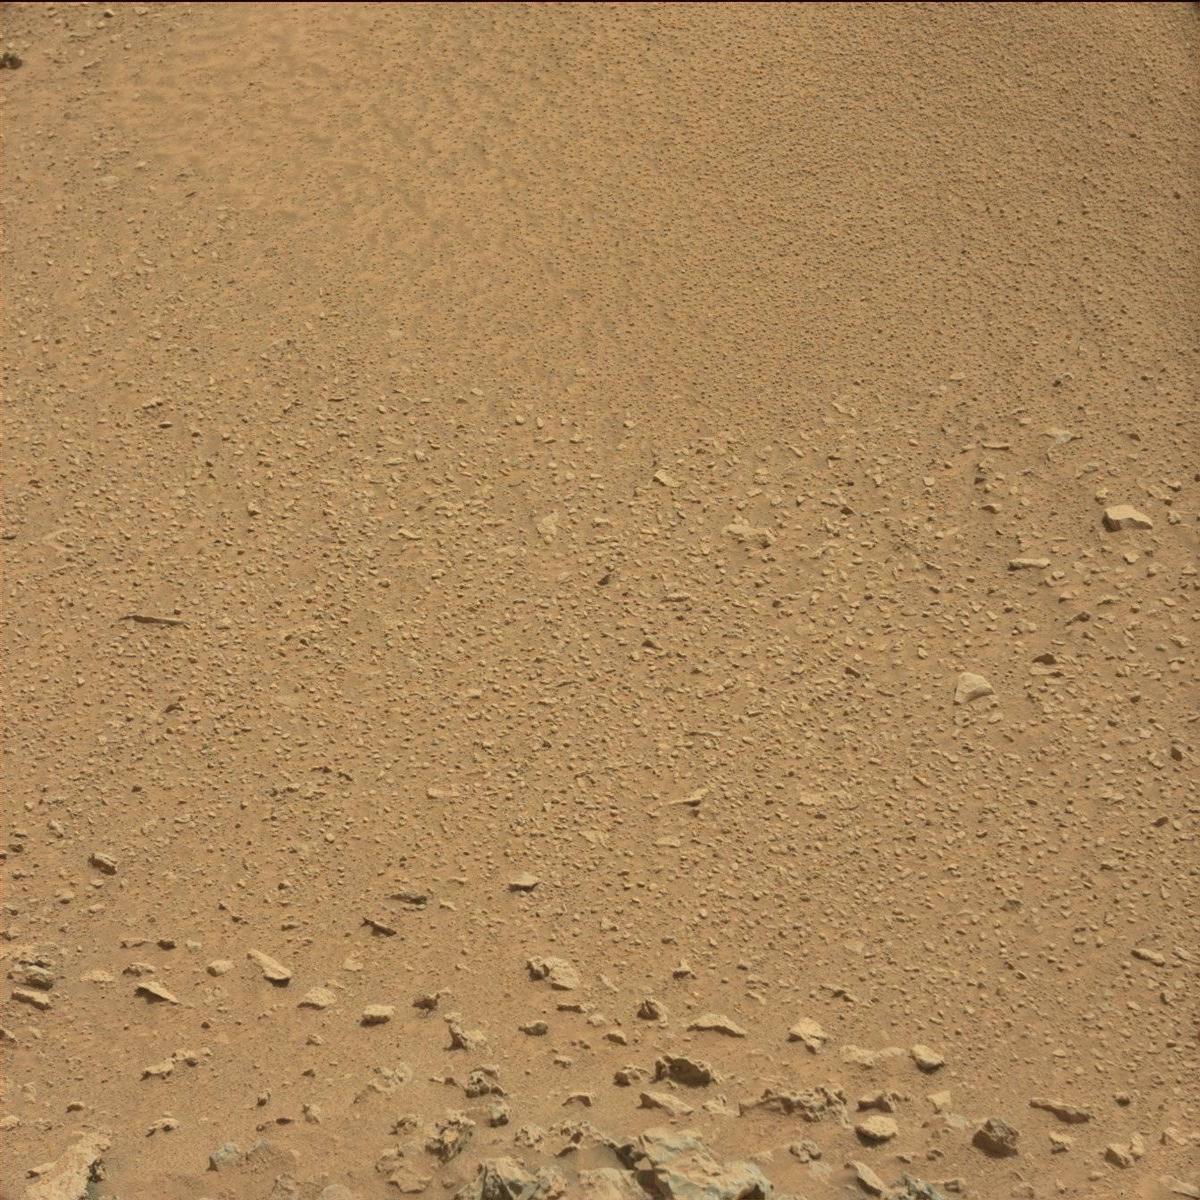
Terrain classes present: Bedrock, Sand / Soil